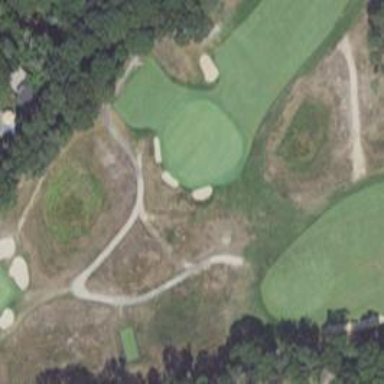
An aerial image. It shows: Path designated for golf carts.